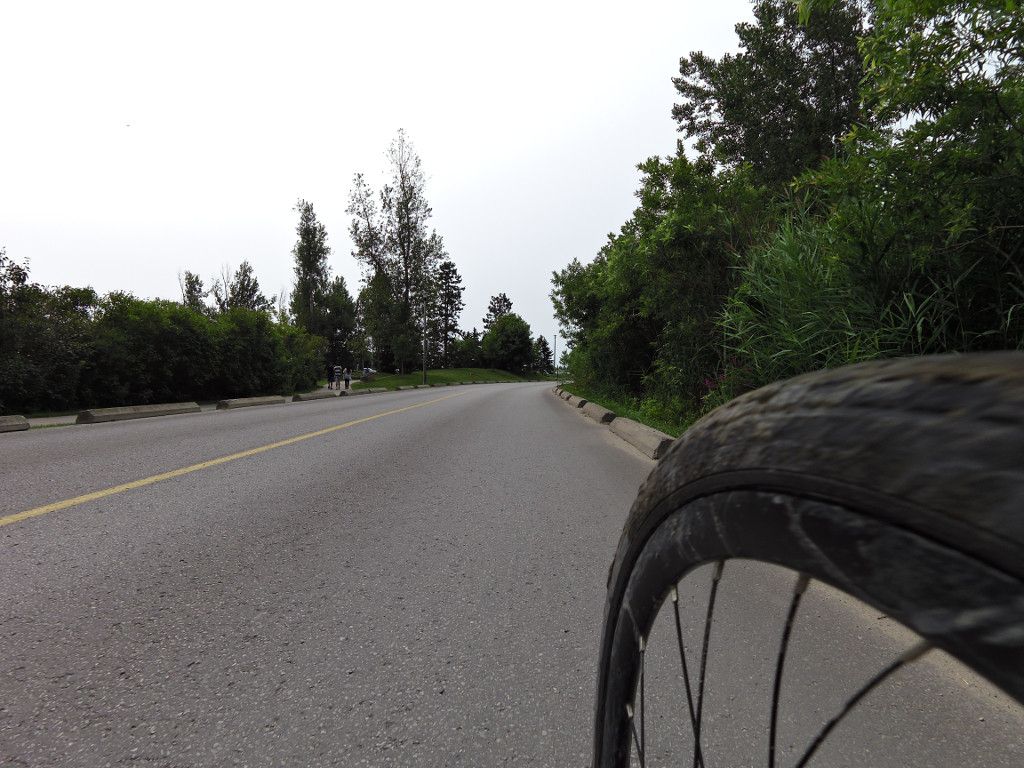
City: toronto